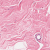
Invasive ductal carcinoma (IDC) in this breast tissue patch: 0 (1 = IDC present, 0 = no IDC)